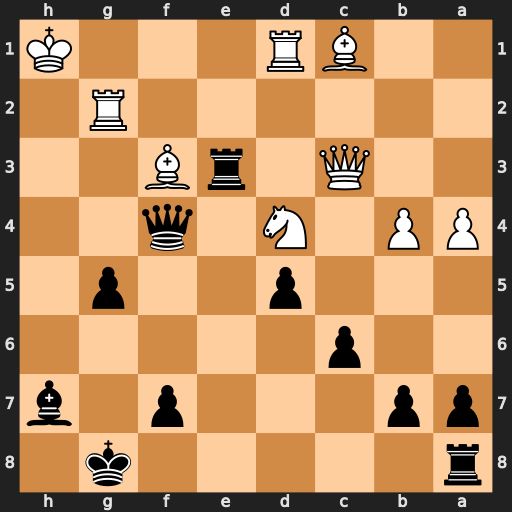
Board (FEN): r5k1/pp3p1b/2p5/3p2p1/PP1N1q2/2Q1rB2/6R1/2BR3K
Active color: b
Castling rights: -
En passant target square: -
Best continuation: Qh4+ Kg1 Rxc3